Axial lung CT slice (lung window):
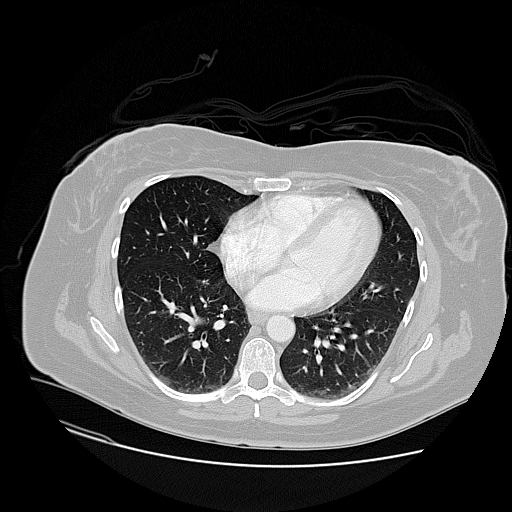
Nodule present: no